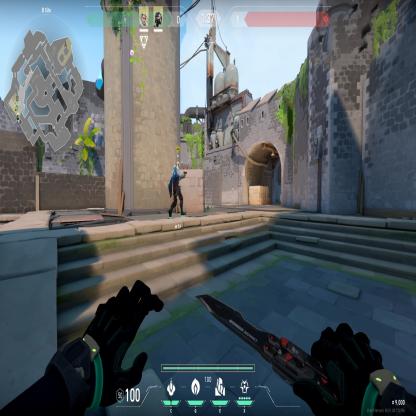
Label: teammate